Question:
I want to select all users with category and sum of the rate users.
please help me
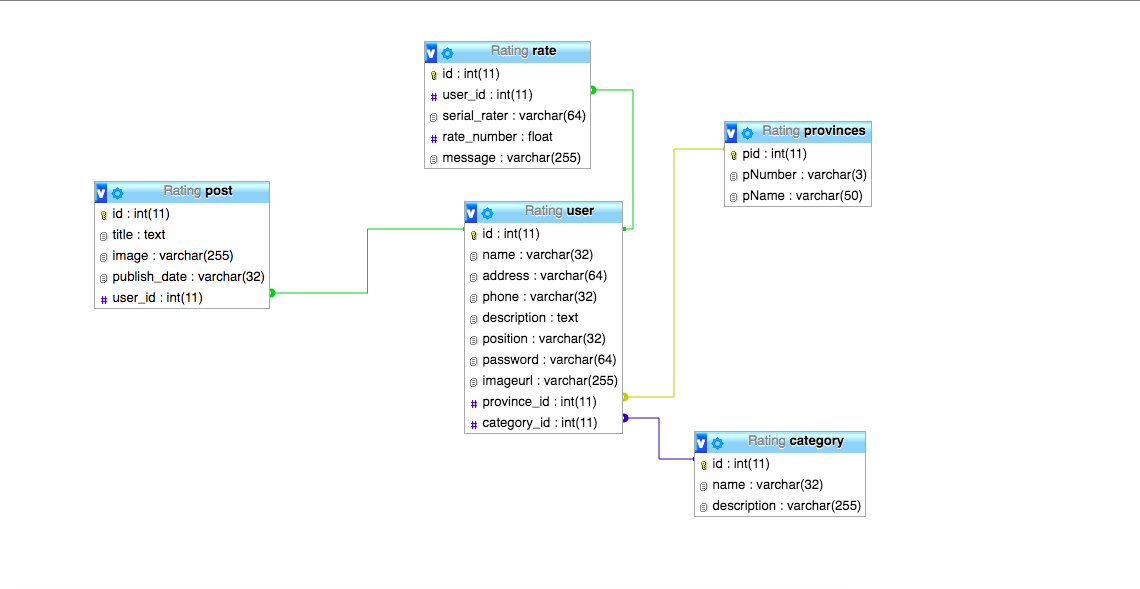
Answer: test this queries.. you need read about and .
User SUM(rate)
'''
SELECT r.user_id, SUM(r.rate_number) FROM rate AS r LEFT JOIN user AS u ON r.user_id = u.id WHERE u.category_id IS NOT NULL GROUP BY r.user_id
'''
User Category SUM(rate)
'''
SELECT r.user_id, u.category_id, SUM(r.rate_number) FROM rate AS r LEFT JOIN user AS u ON r.user_id = u.id WHERE u.category_id IS NOT NULL GROUP BY r.user_id, u.category_id
'''